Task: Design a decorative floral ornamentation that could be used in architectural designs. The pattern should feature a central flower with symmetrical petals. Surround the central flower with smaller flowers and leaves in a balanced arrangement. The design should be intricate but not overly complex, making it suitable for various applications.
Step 1840:
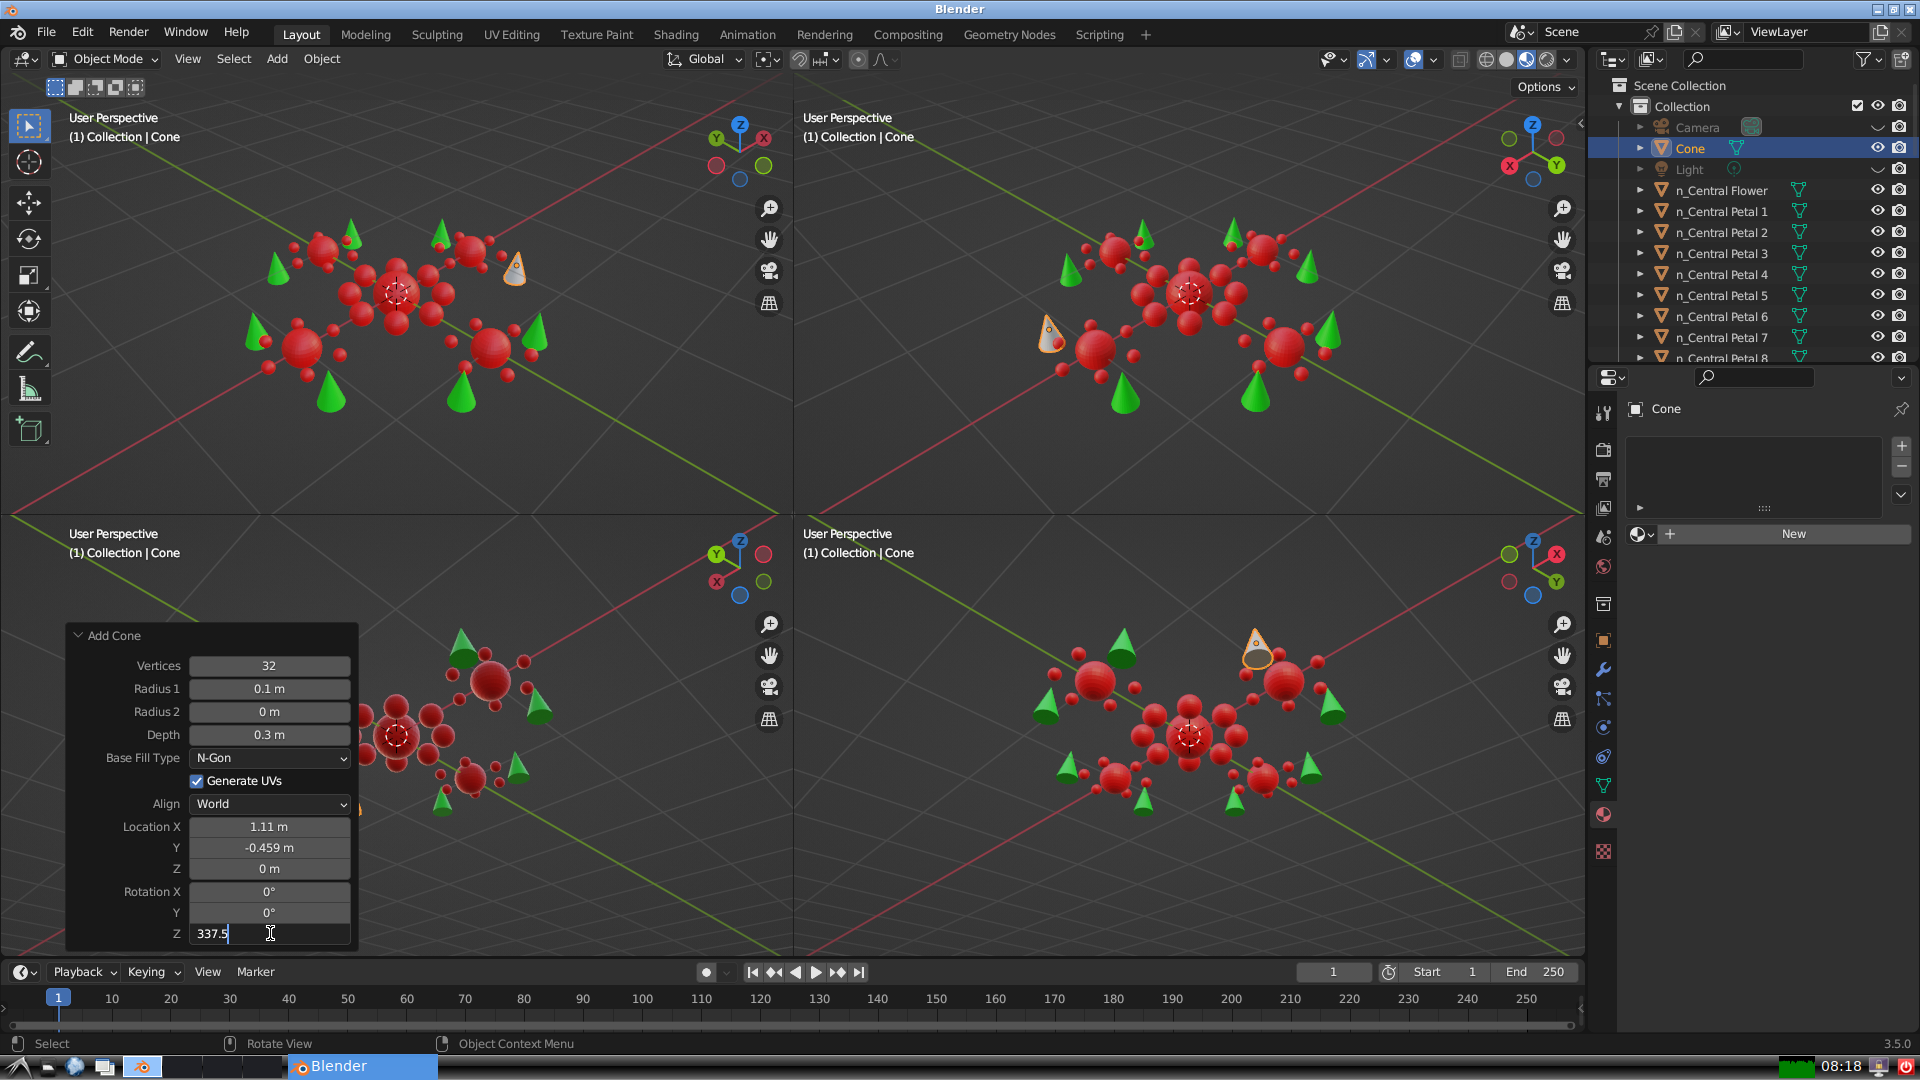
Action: {"key_press": ['Return']}